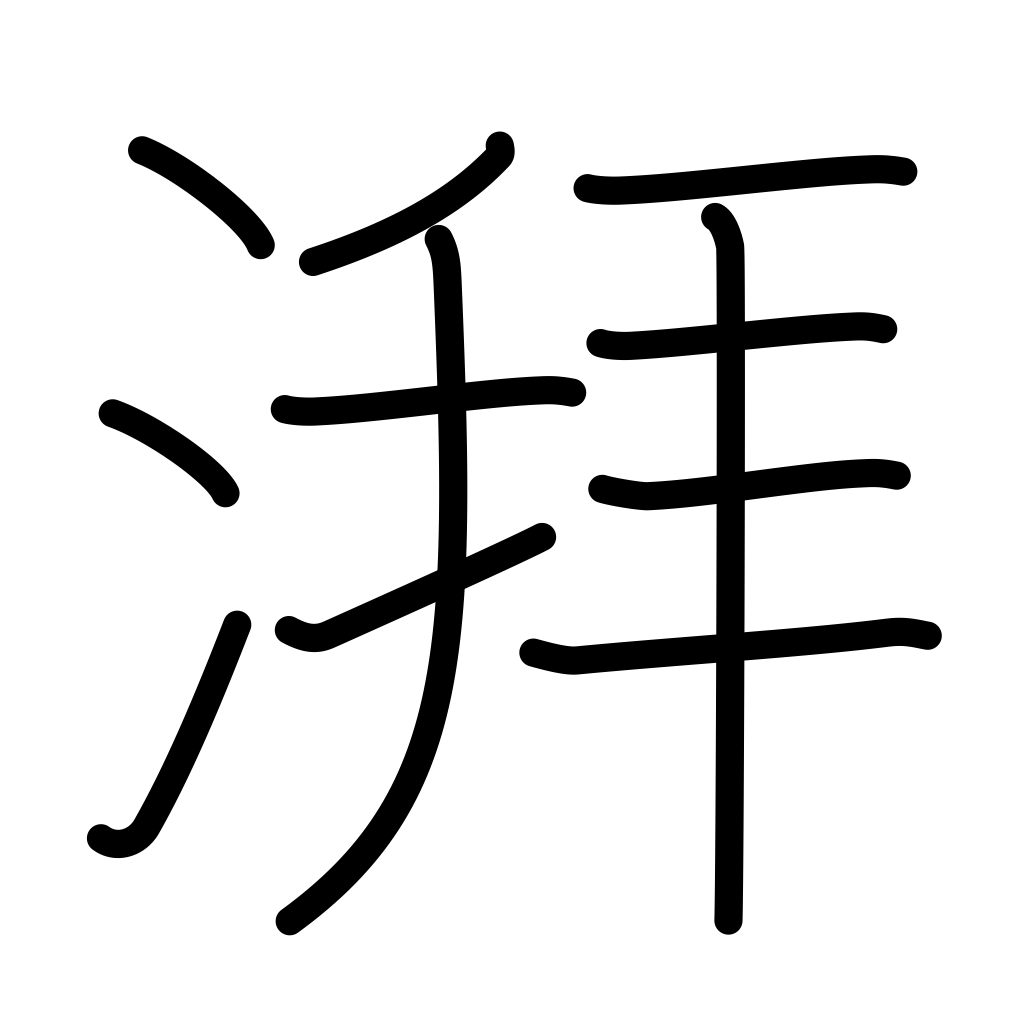
Meaning: sound of waves